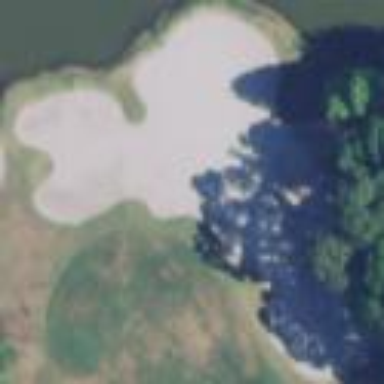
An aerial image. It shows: Sand bunker on golf course.